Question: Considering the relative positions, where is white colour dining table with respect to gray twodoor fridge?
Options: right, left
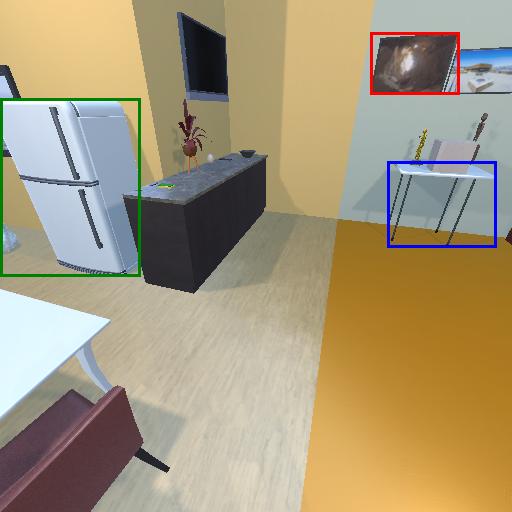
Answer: right